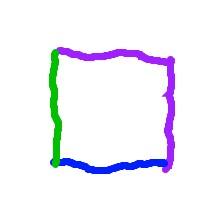
Shape: square